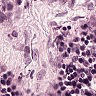
Metastatic tissue present: no